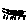
Label: triangle